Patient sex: M
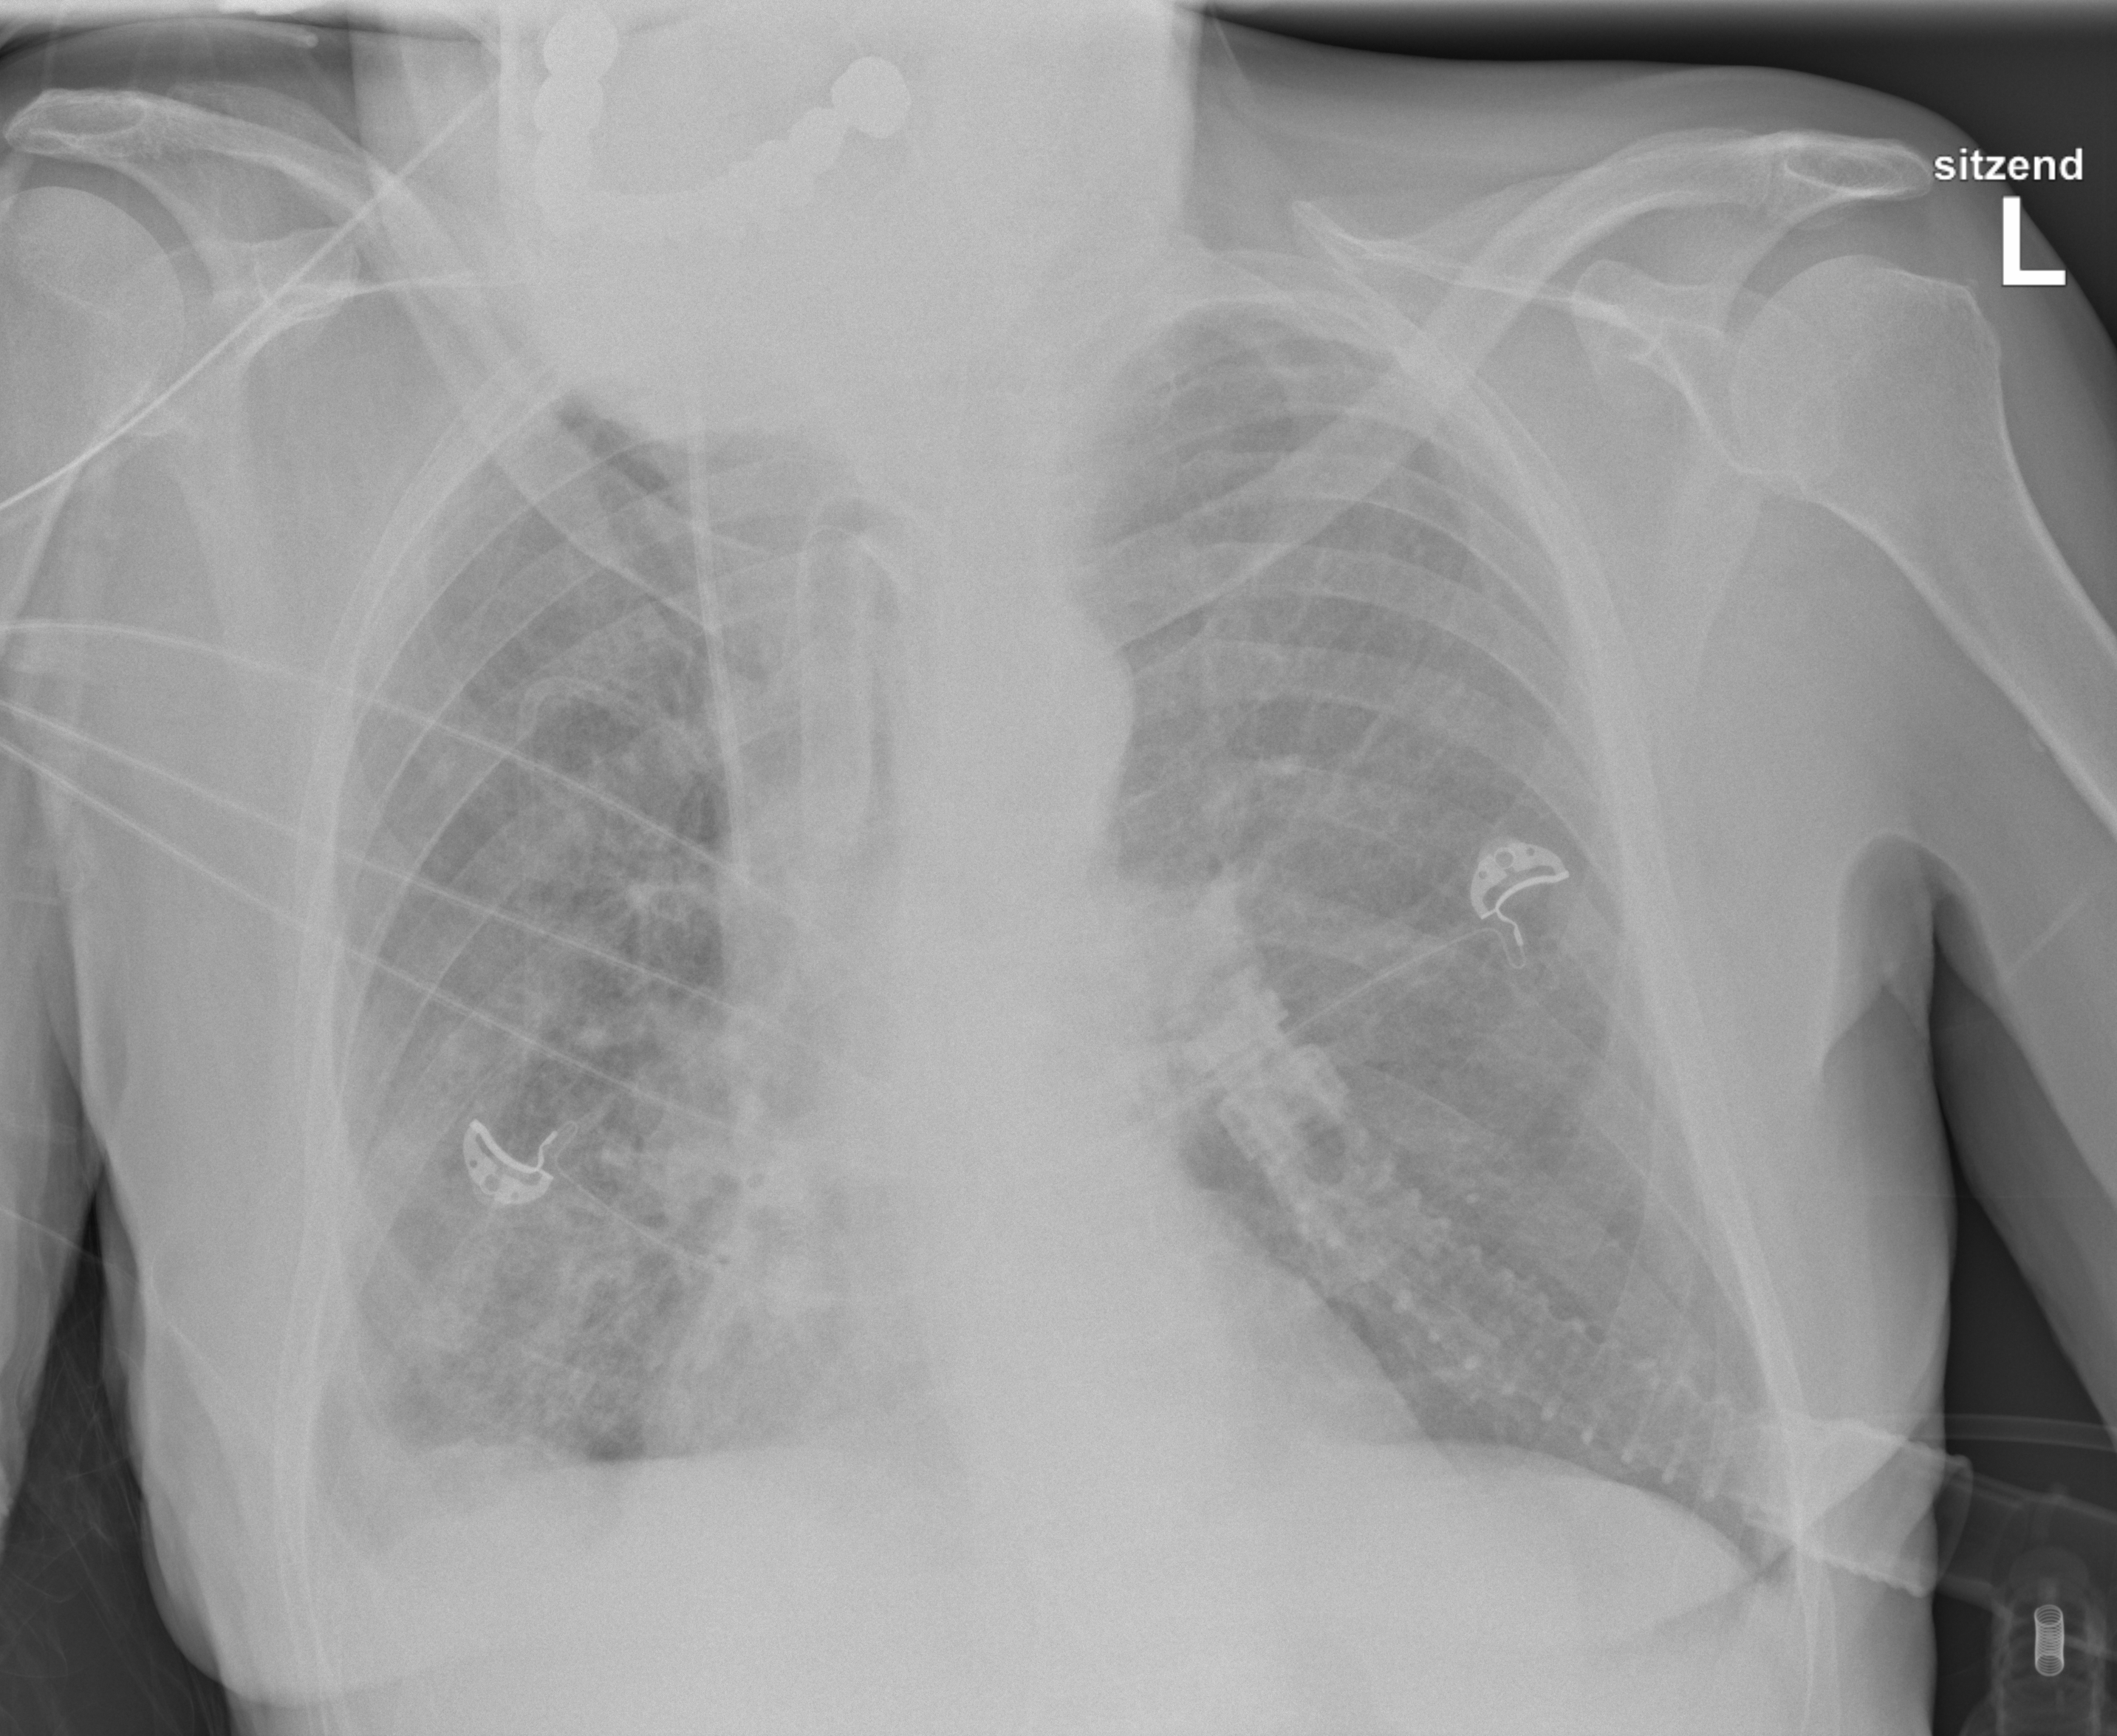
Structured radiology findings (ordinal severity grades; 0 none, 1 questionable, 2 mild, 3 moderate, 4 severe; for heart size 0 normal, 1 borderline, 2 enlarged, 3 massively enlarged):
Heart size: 1
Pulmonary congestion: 2
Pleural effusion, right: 2
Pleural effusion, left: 0
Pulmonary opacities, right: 2
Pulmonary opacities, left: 2
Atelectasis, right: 2
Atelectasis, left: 0